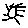
Label: sun